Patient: sex M, age 58
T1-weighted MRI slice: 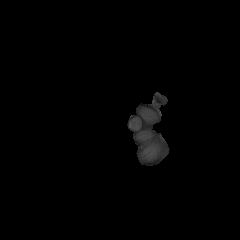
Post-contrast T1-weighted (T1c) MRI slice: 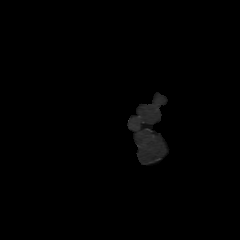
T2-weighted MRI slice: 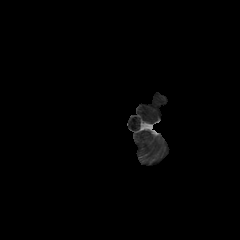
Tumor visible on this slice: no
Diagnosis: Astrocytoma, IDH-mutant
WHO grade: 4